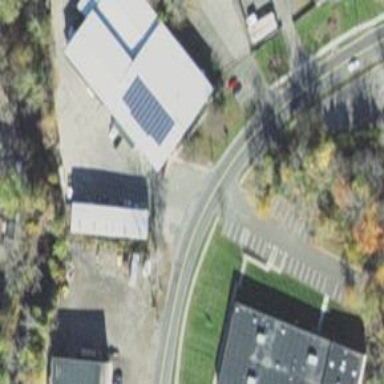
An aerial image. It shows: Part of building.